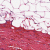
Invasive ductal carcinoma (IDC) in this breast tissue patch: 0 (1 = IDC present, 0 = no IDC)